Question: I can't seem to get rid of the strip of empty space at the very bottom of <URL>. I'm using Firebug and don't see any padding/margins anywhere. Anyone have a clue?
It is the beige strip in the image below:

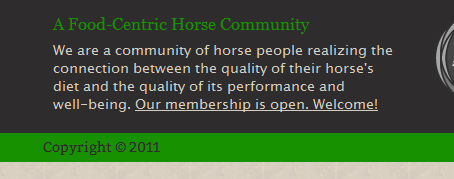
Answer: The extra space is being caused by the line-height property of the xg_foot div
You need to change your #xg_foot css to this:
'''
#xg_foot {
box-shadow: none !important;
font-family: 'bitter',serif;
height: 23px; /* Adjust to your liking */
line-height: 0;
padding: 13px 0 0; /* Adjust to your liking */
width: 100% !important;
}
'''